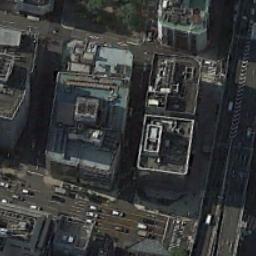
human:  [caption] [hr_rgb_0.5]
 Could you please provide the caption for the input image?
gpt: The commercial area is near the road with many cars .

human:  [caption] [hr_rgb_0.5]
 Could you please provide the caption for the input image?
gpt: In a business district there are many tall buildings of different shapes and several roads with many cars .

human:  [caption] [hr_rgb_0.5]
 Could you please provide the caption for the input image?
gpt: Houses come in all shapes and sizes .

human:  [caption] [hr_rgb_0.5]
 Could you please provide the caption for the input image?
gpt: A commercial area with some buildings arranged neatly is surrounded by some roads .

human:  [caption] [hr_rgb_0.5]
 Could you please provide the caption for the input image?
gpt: There are some buildings by the roadside on a commercial area .